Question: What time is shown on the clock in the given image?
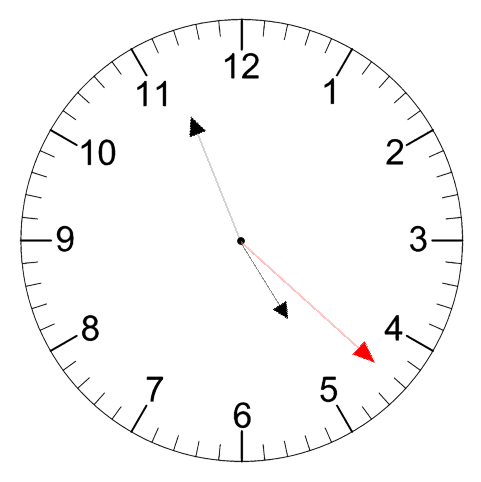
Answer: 04:56:22